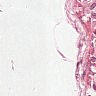
Metastatic tissue present: no